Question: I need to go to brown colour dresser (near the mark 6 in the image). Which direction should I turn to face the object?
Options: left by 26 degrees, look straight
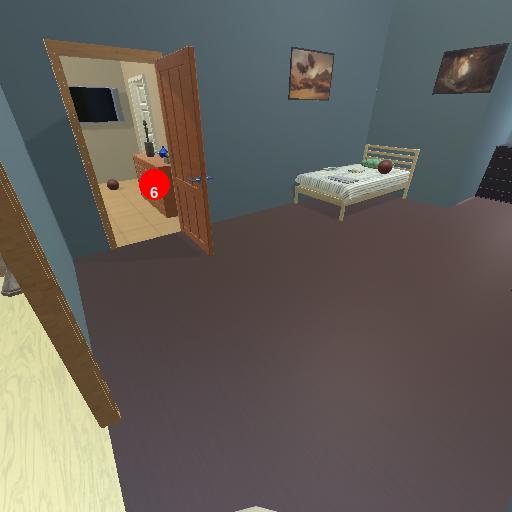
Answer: left by 26 degrees